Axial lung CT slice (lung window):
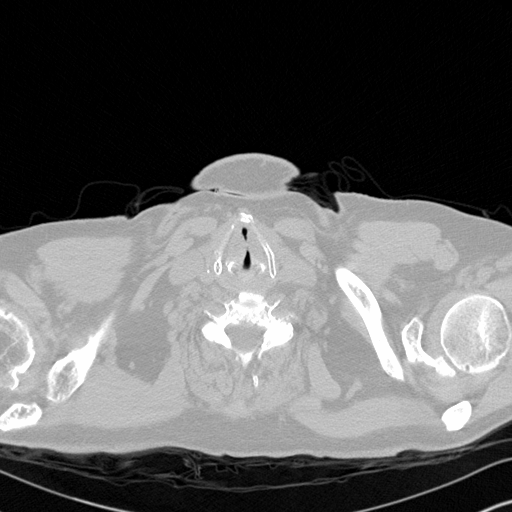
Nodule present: no